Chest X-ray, PA view. Patient: 58 years old, sex M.
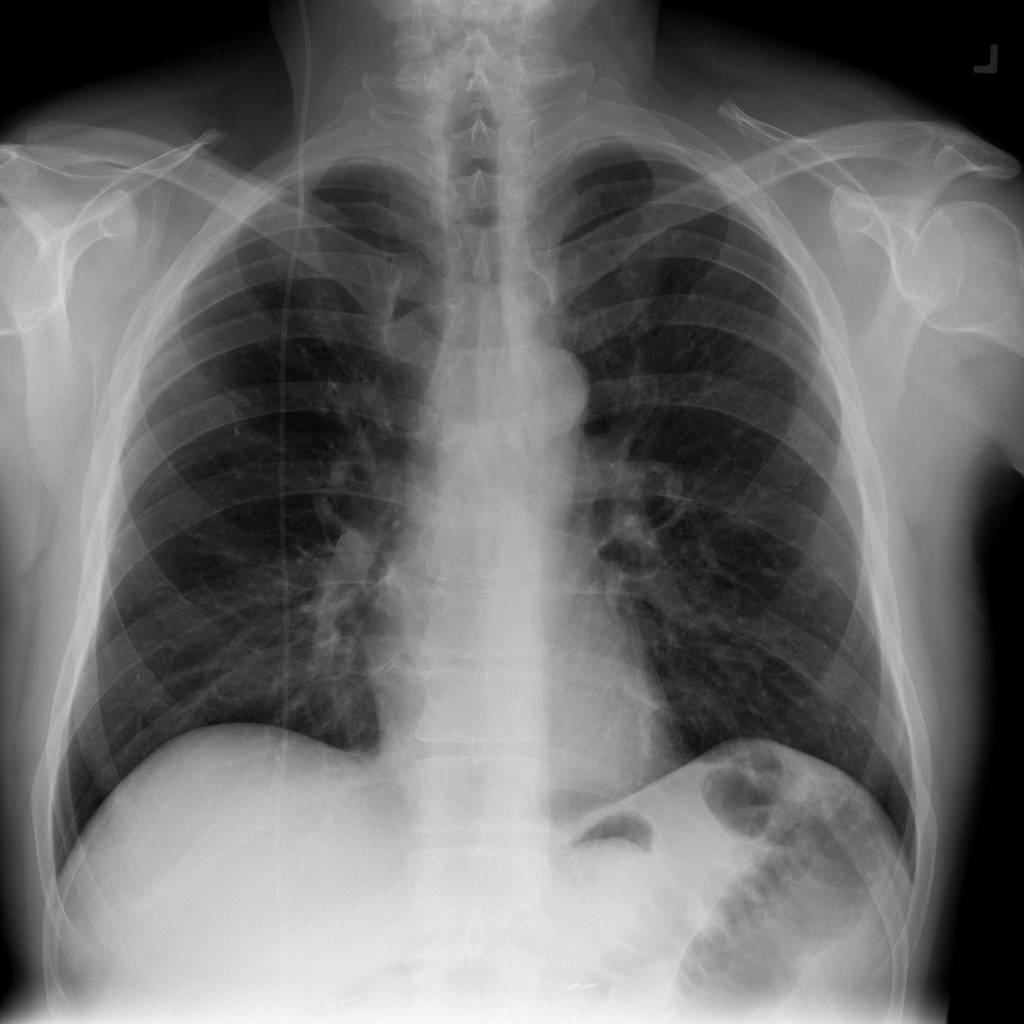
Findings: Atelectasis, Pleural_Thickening